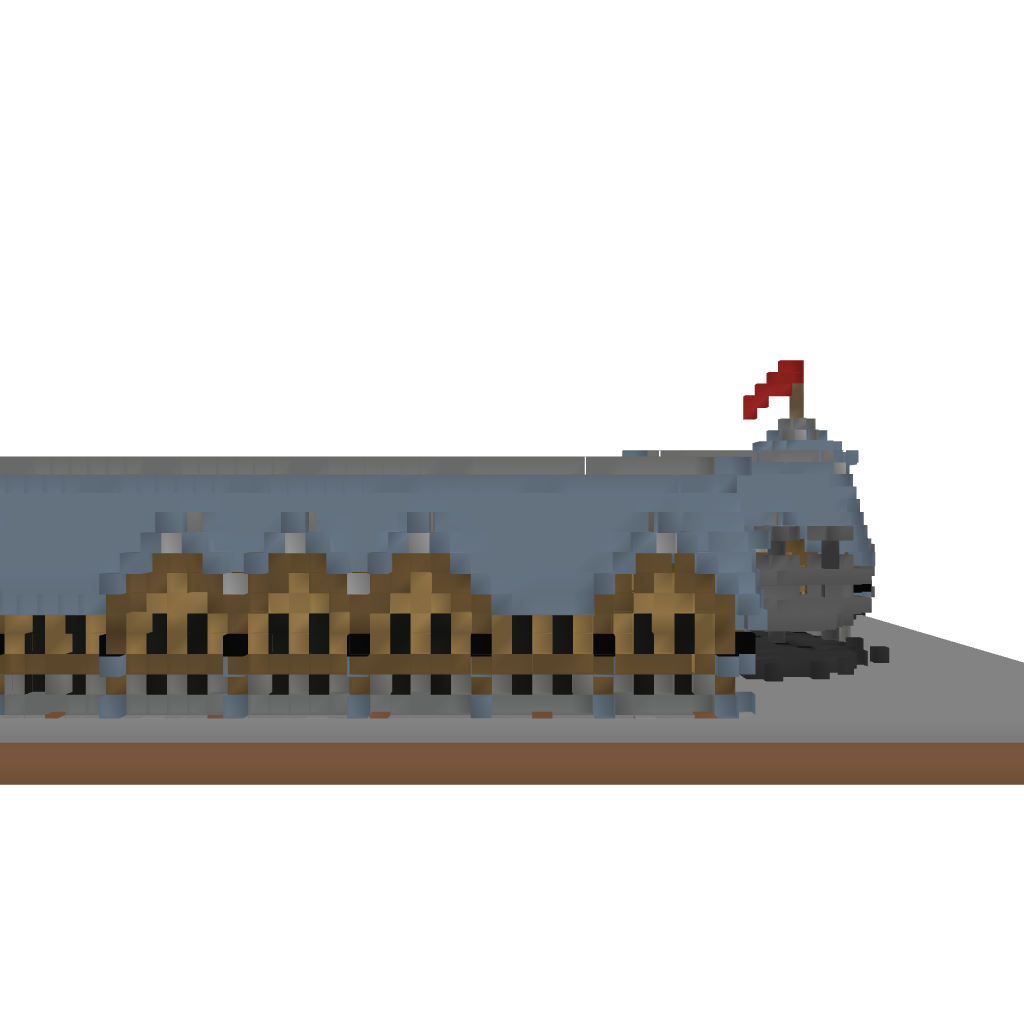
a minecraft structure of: Rustic Small town